Aerial crown-view tile of a tropical tree (Barro Colorado Island, Panama), acquired 20250317:
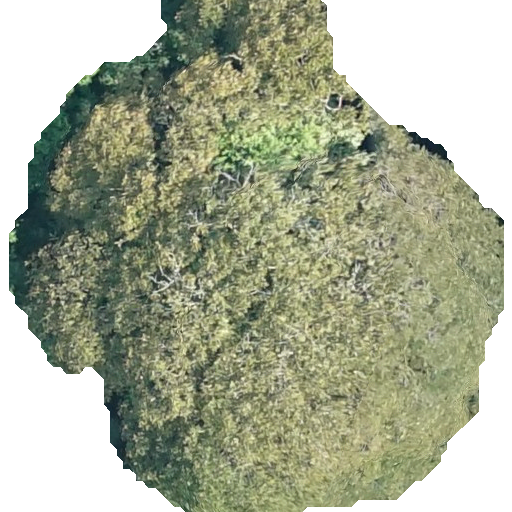
Species: Dipteryx oleifera
GBIF accepted scientific name: Dipteryx oleifera
Crown area: 287.006 m²